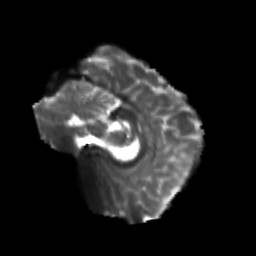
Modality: T2w
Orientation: sagittal
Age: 21
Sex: male
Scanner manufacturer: siemens
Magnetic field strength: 3 T
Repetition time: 3.5 s
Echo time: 0.104 s